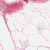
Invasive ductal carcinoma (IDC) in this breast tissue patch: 0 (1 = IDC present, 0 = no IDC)